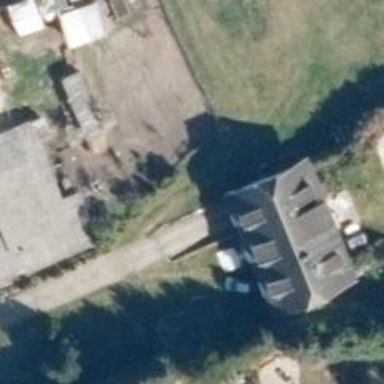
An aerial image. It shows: Driveway.